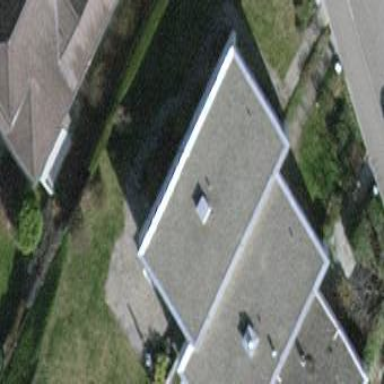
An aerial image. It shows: Simple and straightforward house.